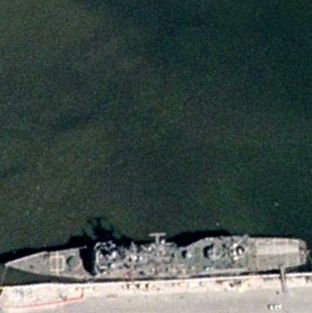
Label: cruiser